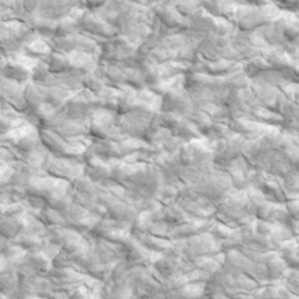
Label: non_frost